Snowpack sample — Loveland Pass, Silver Plume, Colorado, USA (12/14/25, 10:50 AM MST)
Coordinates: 39.664, -105.882
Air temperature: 36 °F
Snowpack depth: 67 cm
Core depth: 20 cm
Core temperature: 46.4 °F
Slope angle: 6°, slope face: 326°
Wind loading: low
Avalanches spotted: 0
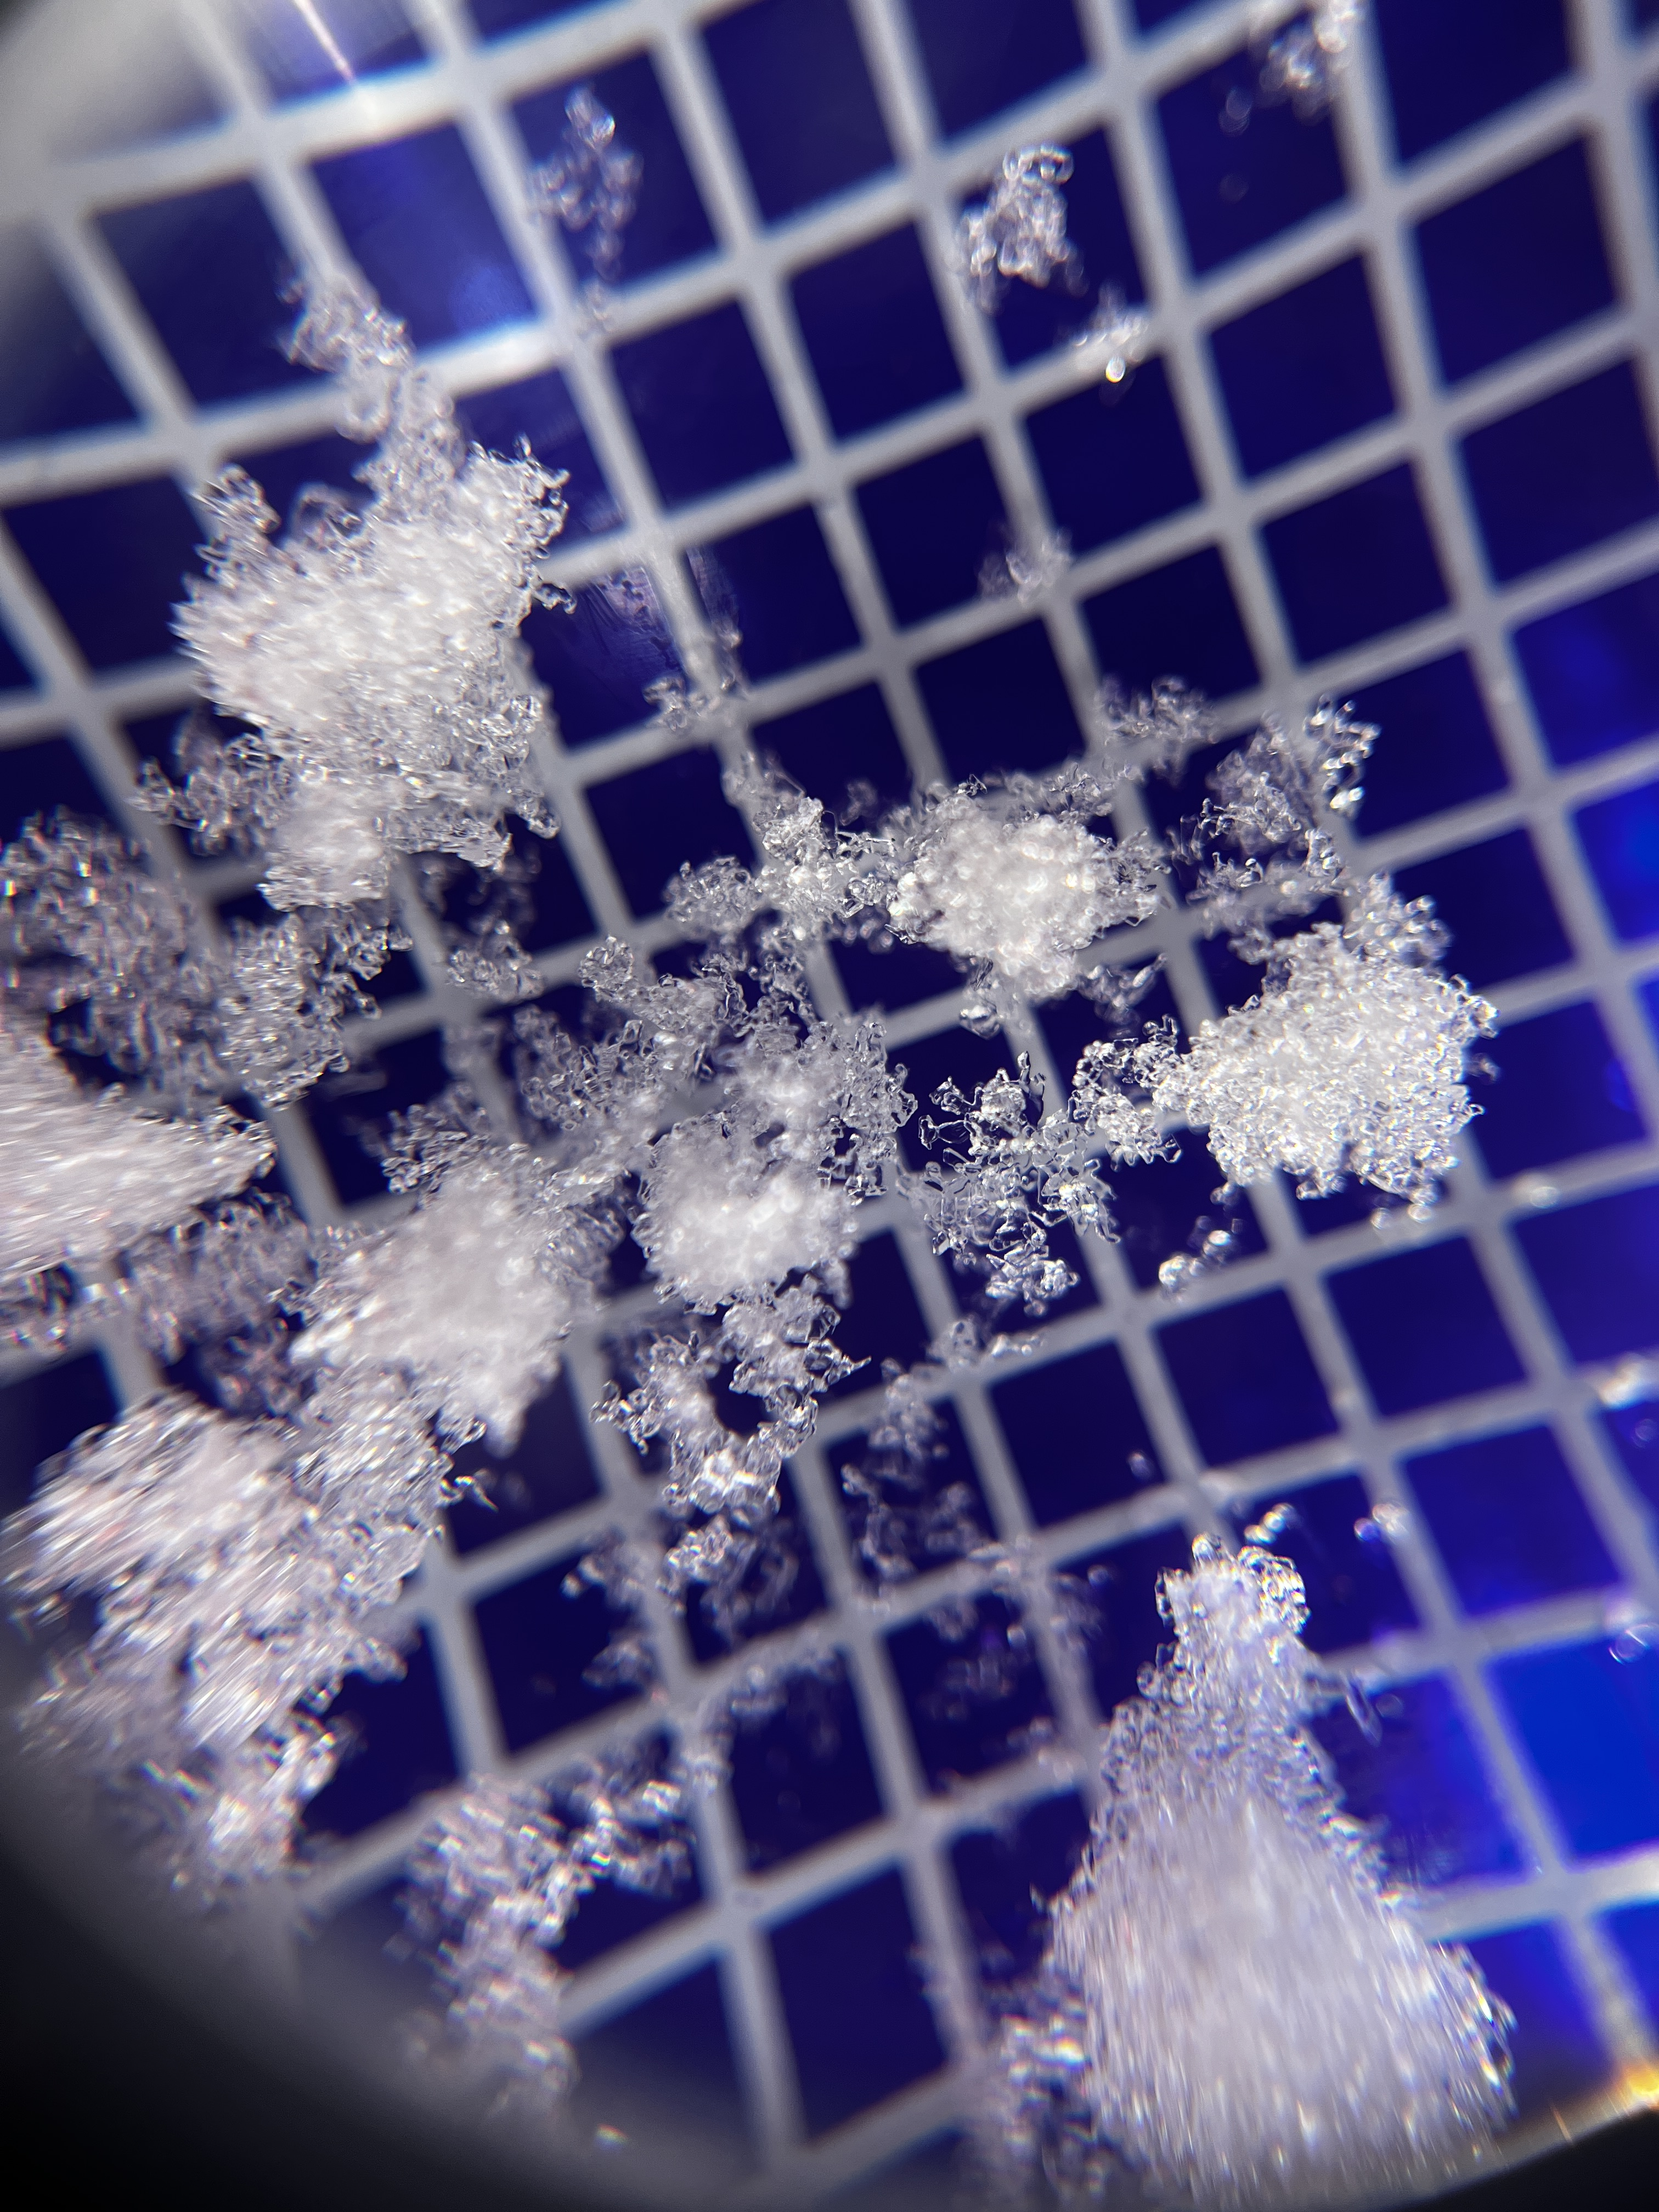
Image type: magnified_profile
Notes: No avalanches spotted, very late start to the season with minimal snowpack